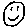
Label: smiley face